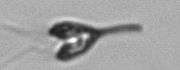
Label: Pyramimonas_longicauda